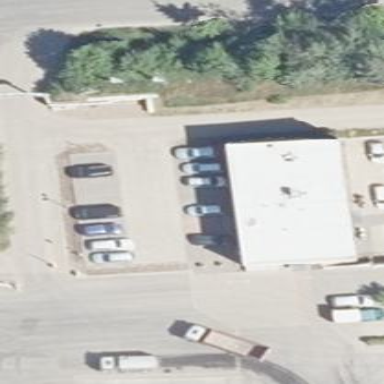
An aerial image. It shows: Parking area with asphalt surface.